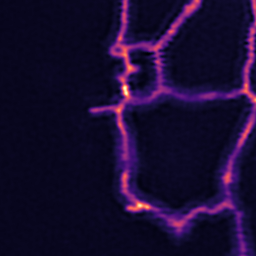
Label: Super-resolution ER image